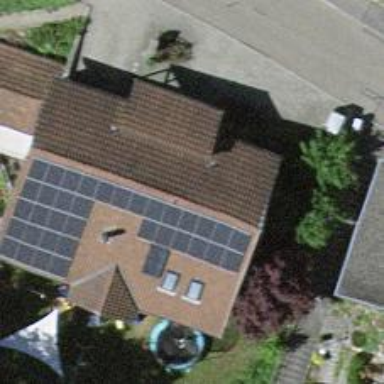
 consisting of solar photovoltaic panels."